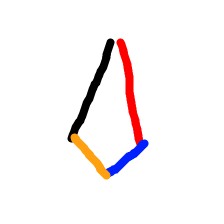
Shape: kite